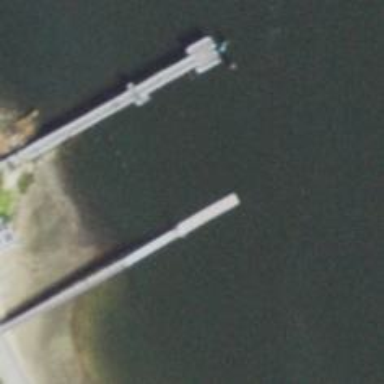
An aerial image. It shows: Pier used as bridge support pier.